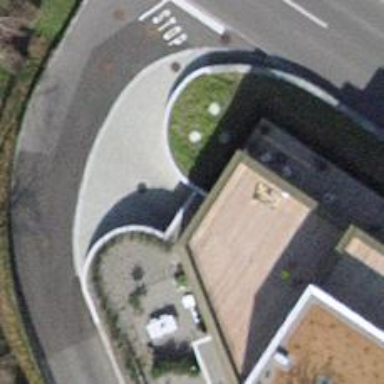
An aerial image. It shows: Parking entrance.